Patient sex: M
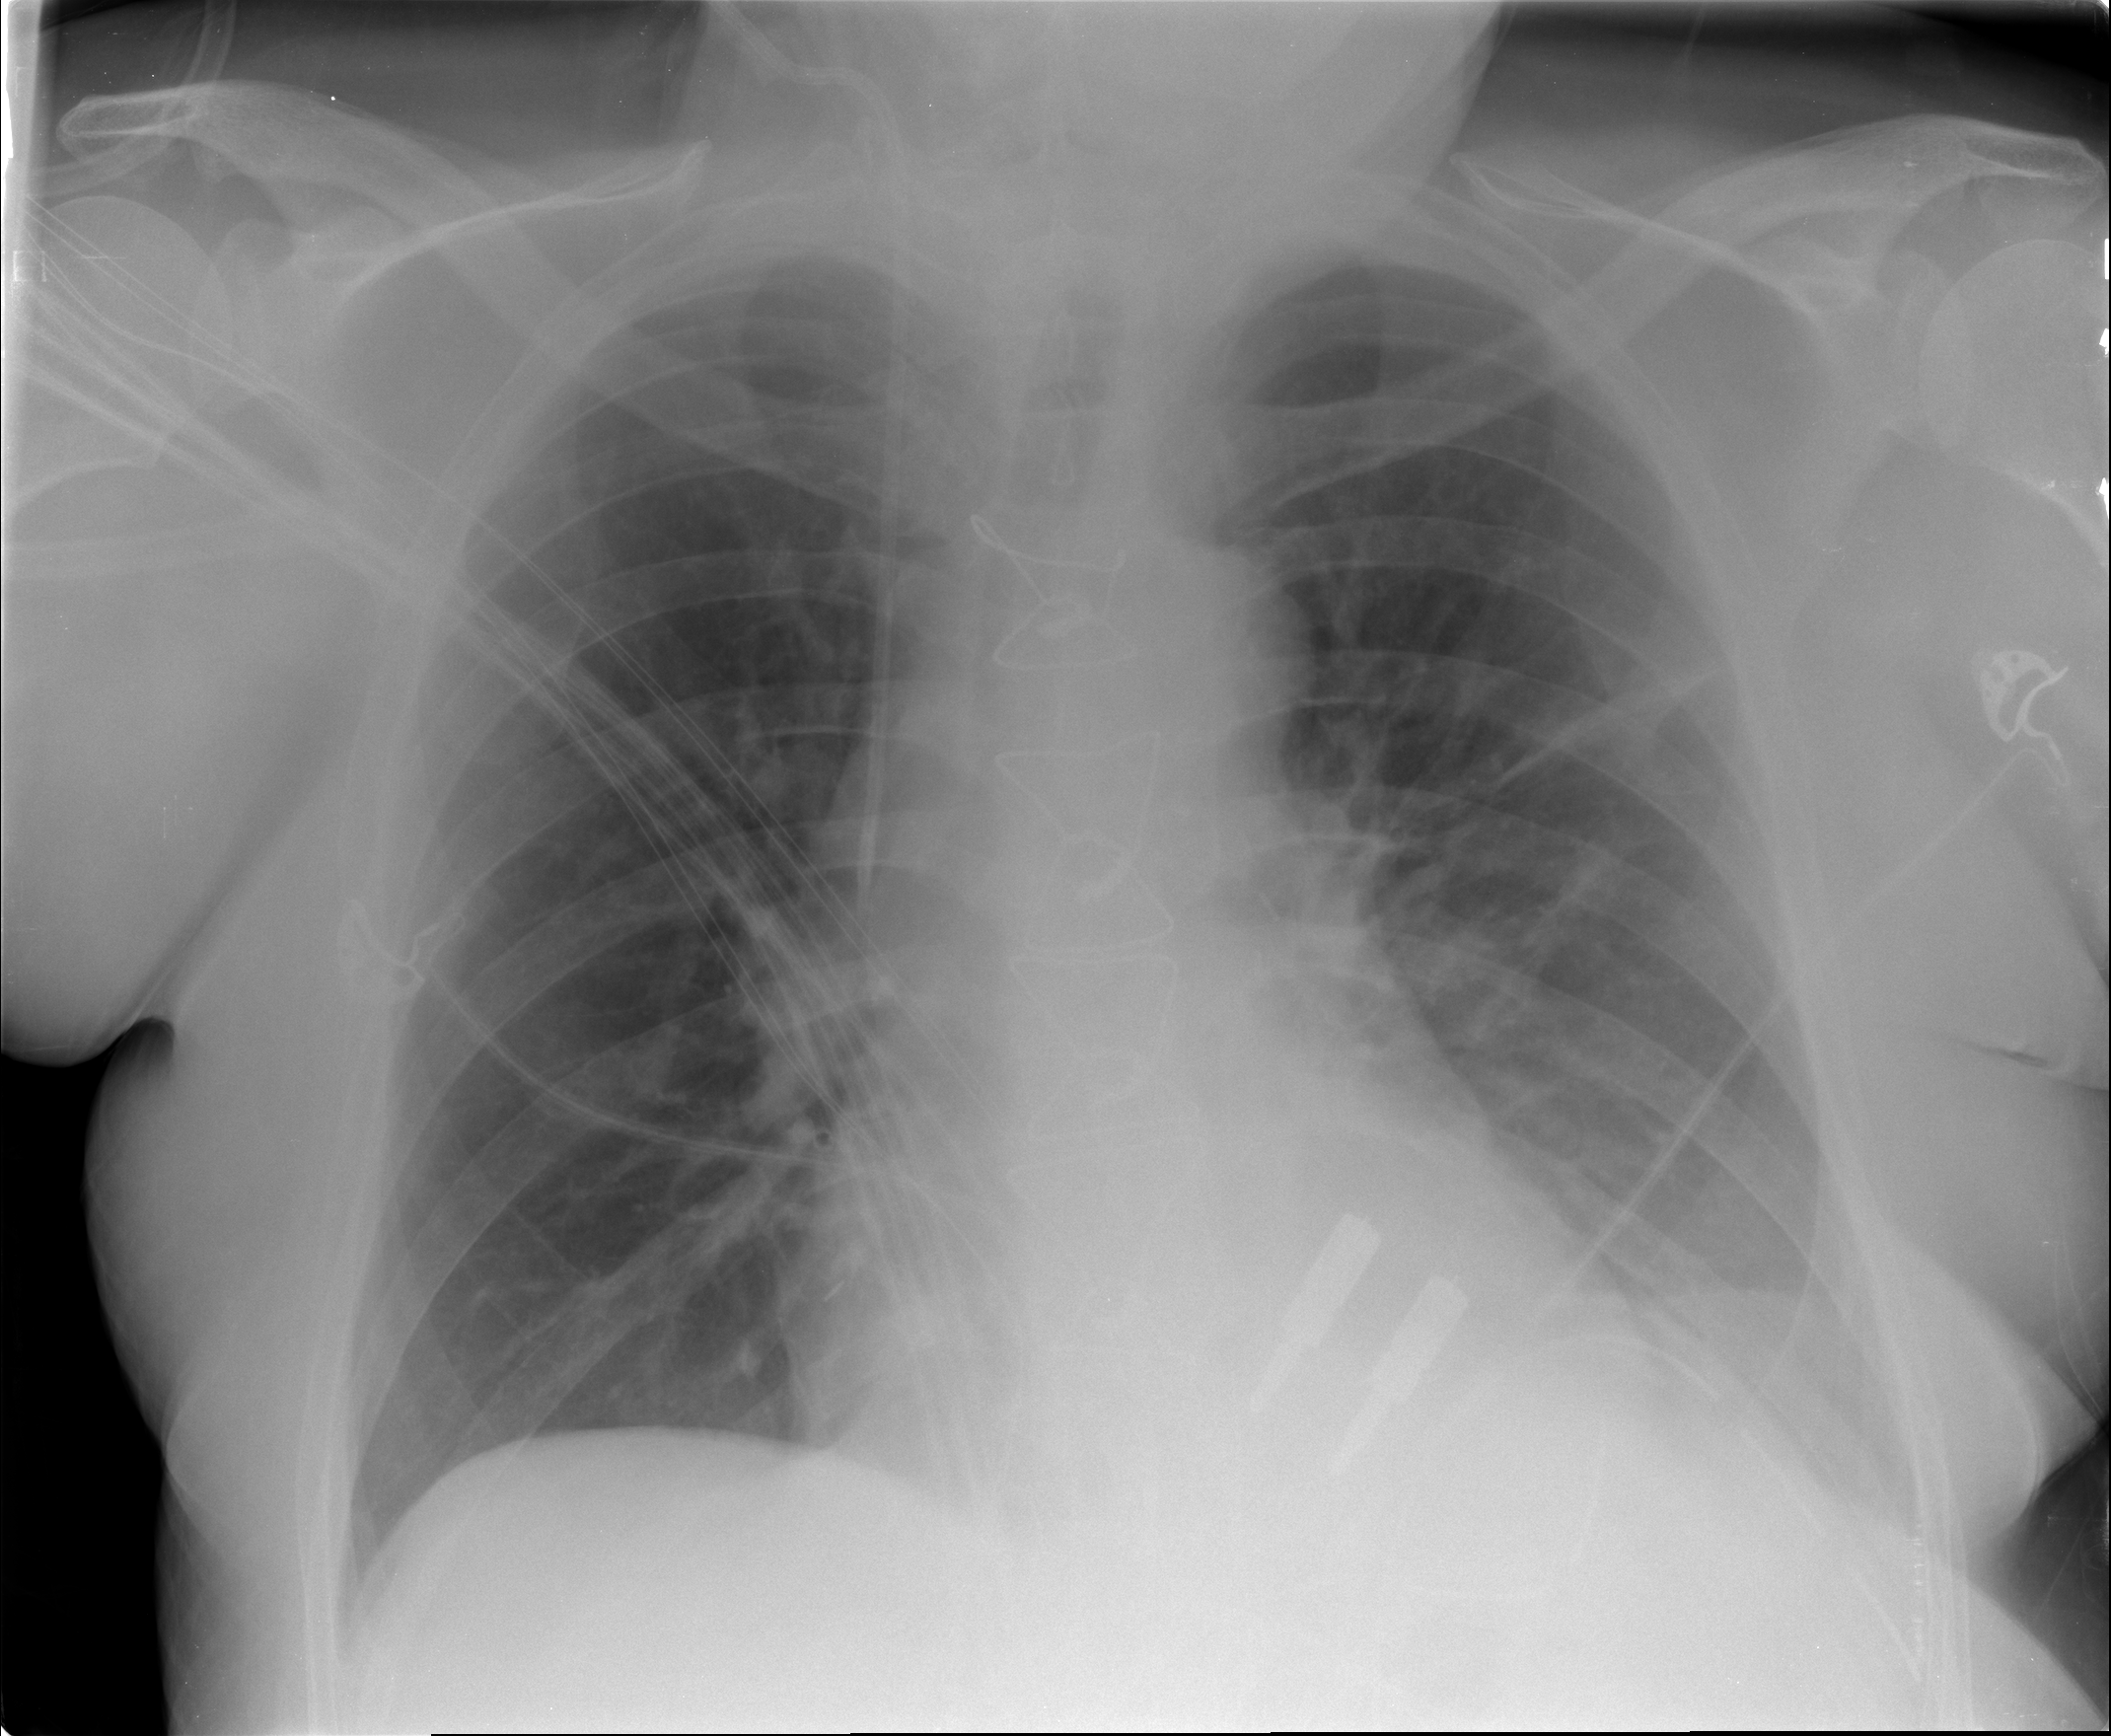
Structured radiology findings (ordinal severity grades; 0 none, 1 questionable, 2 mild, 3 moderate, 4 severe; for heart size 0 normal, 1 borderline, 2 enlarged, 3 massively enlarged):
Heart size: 0
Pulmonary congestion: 2
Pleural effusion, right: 1
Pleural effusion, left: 2
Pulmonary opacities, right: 0
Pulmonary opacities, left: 0
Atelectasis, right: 1
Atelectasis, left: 2